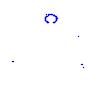
Particle: proton